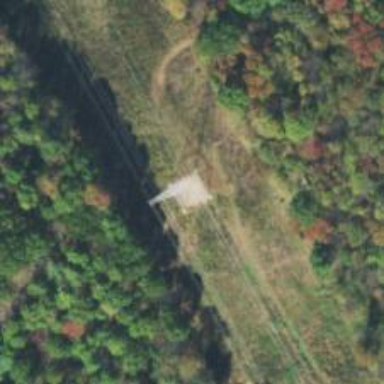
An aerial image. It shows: Lattice structure tower.